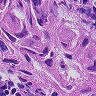
Metastatic tissue present: yes